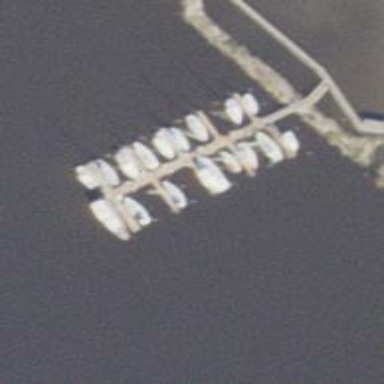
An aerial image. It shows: Man-made pier.